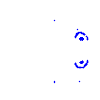
Particle: kaon